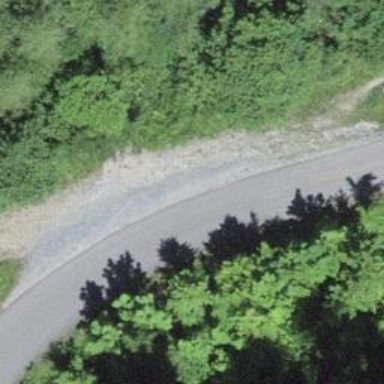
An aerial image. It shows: Asphalt driveway track with grade 1 surface type.